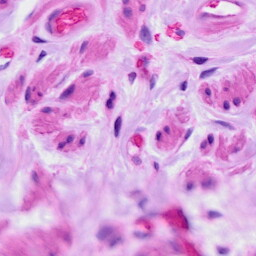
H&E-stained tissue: Ovarian